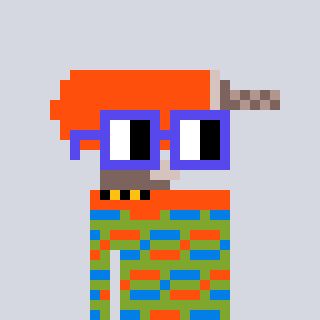
a pixel art character with square blue glasses, a drill-shaped head and a slimegreen-colored body on a cool background